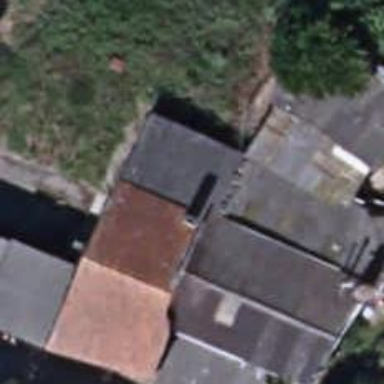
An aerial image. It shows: Shed.